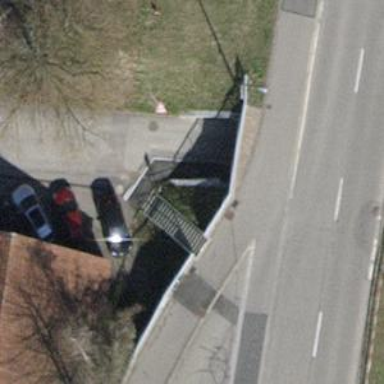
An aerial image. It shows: Paved footway.